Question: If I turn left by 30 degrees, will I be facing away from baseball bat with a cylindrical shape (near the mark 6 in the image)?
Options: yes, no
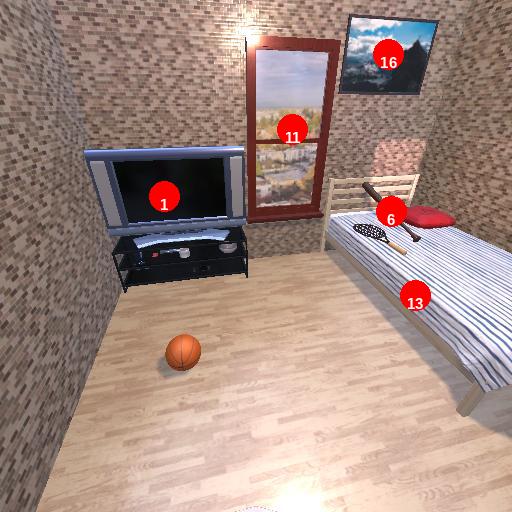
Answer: yes